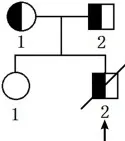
Pedigree diagrams, mutation detection, and conservation analysis. Pedigree of the family and the arrow indicates the proband (A).
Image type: pathology (giemsa)